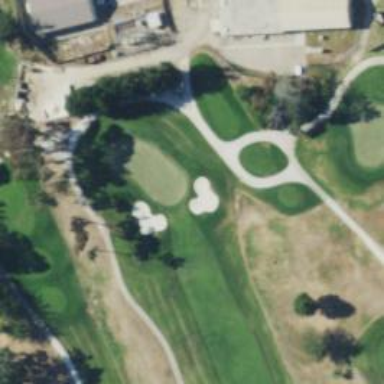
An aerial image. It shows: Path designated for golf carts.